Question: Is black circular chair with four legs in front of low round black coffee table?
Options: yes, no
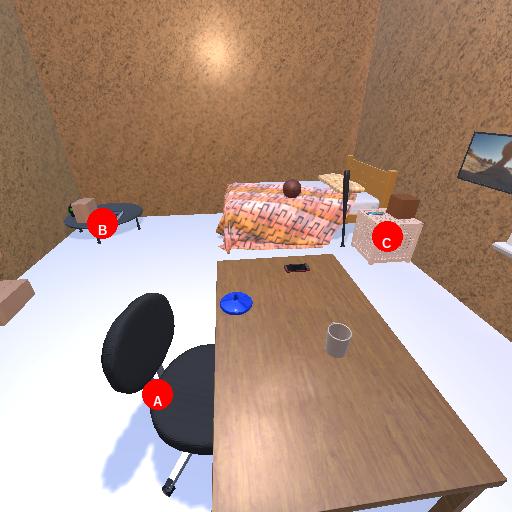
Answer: yes